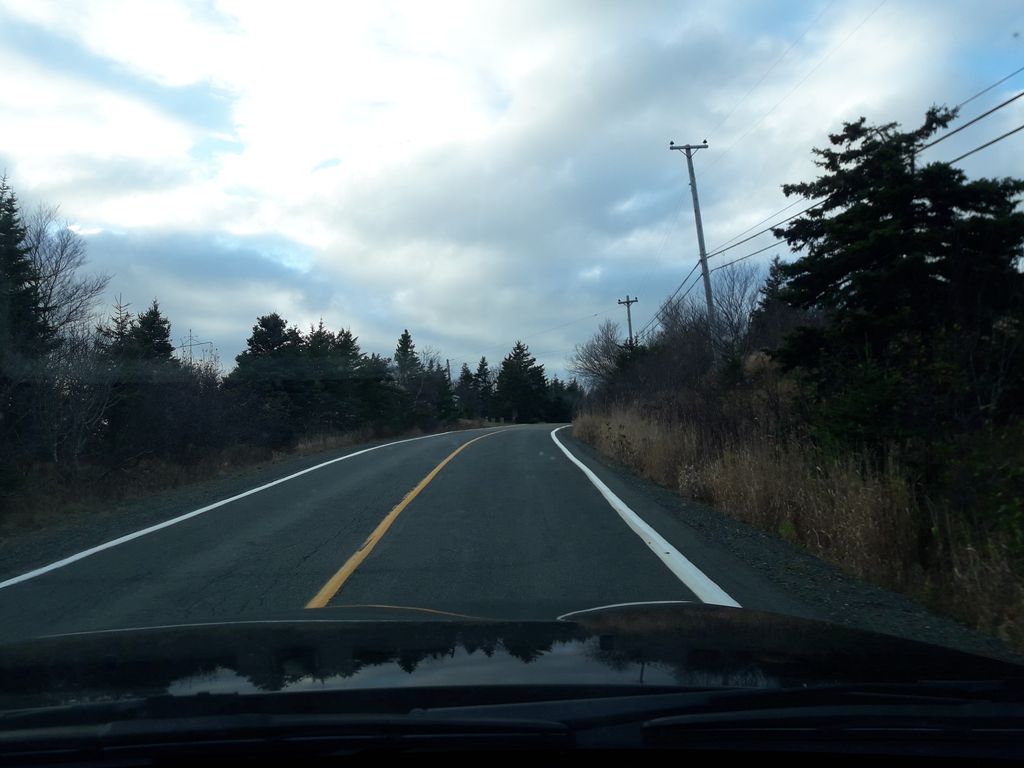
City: st_johns